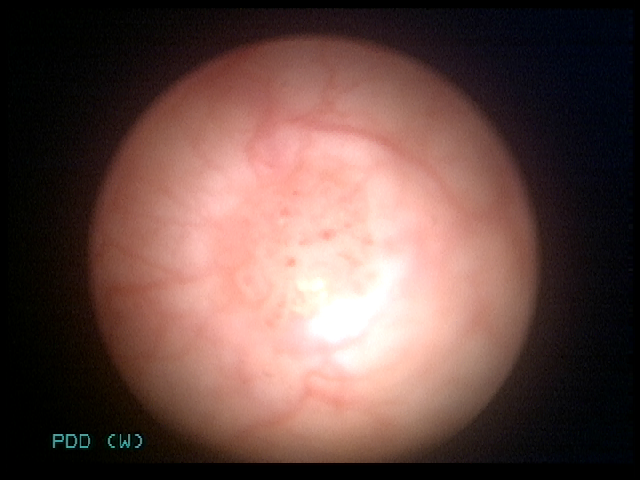
Modality: WLC
Class: Malignant
Subclass: LowGradePapillary
Lesion: Multifocal
Multifocal: 2 to 7
Stage: Ta
Morphology: Papillary
Bladder cancer association: Yes